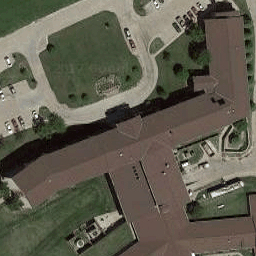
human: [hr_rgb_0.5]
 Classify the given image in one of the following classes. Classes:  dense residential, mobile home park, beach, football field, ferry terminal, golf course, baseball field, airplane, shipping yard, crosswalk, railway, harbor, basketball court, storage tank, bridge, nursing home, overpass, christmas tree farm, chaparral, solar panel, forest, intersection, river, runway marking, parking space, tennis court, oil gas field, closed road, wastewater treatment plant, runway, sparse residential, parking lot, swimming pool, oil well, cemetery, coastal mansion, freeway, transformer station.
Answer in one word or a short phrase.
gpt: nursing home